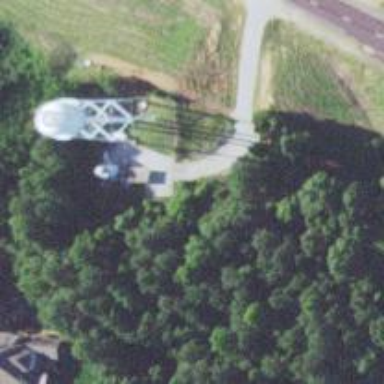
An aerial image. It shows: Water tower that is man-made.